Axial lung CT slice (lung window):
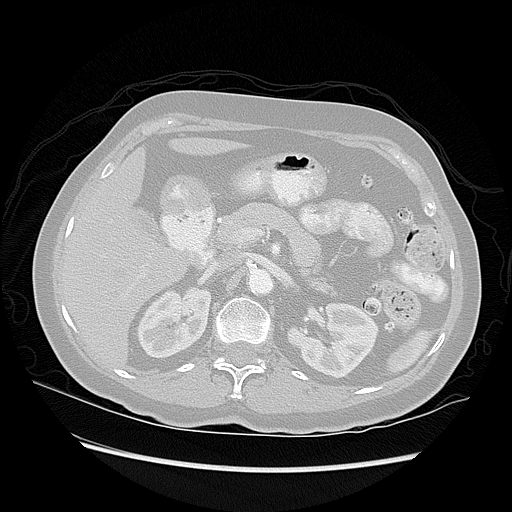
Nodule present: no